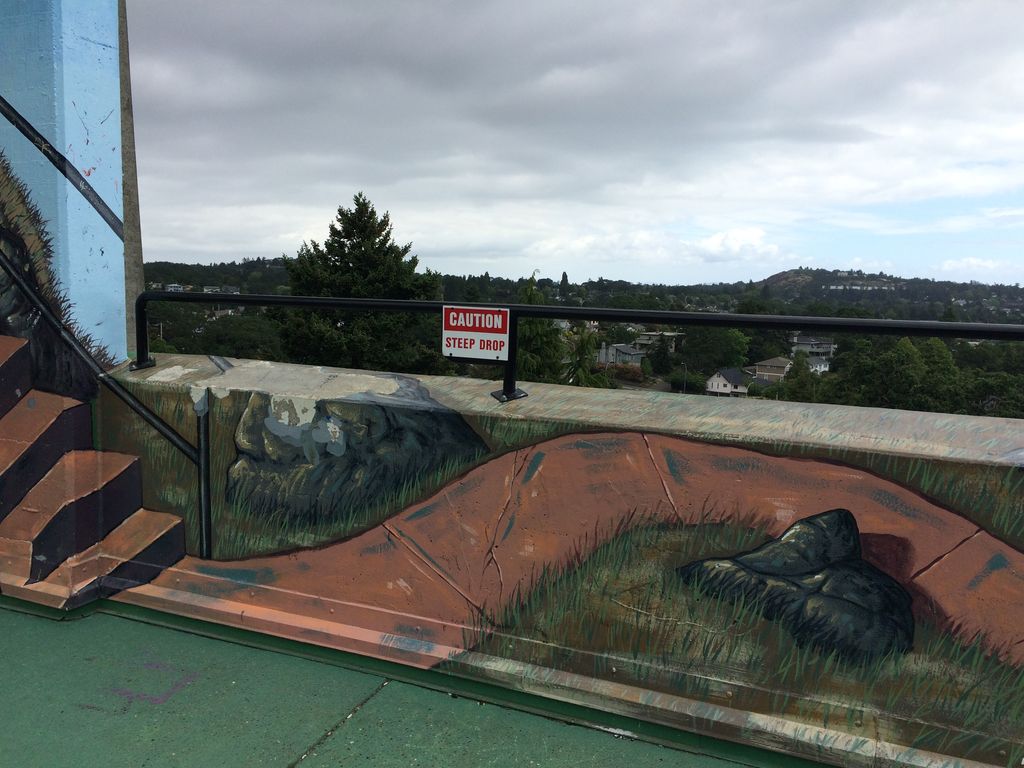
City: victoria